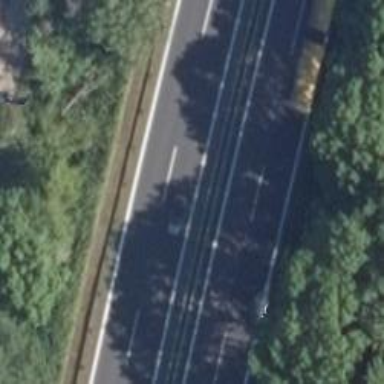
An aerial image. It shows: Asphalt motorway.